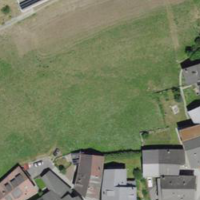
EUNIS habitat code: 24
Species observed at this site:
Saponaria ocymoides
Campanula trachelium
Anthyllis vulneraria
Sambucus racemosa
Cirsium palustre
Euphorbia cyparissias
Lactuca perennis